Interaction volume radius: 5 \u00c5
Interaction volume height: 35 \u00c5
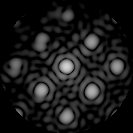
Disorder parameter: 0.1676